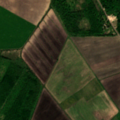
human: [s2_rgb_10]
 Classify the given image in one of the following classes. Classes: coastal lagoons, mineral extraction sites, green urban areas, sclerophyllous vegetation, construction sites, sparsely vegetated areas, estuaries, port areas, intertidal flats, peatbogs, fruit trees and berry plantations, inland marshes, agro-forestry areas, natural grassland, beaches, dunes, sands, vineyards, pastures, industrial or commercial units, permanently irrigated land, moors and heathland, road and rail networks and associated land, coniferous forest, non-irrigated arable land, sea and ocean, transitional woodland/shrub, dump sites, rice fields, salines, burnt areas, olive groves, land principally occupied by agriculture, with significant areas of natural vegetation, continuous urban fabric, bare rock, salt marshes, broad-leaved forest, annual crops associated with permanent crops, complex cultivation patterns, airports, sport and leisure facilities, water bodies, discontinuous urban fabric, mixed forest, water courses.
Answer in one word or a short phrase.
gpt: non-irrigated arable land, complex cultivation patterns, broad-leaved forest, transitional woodland/shrub